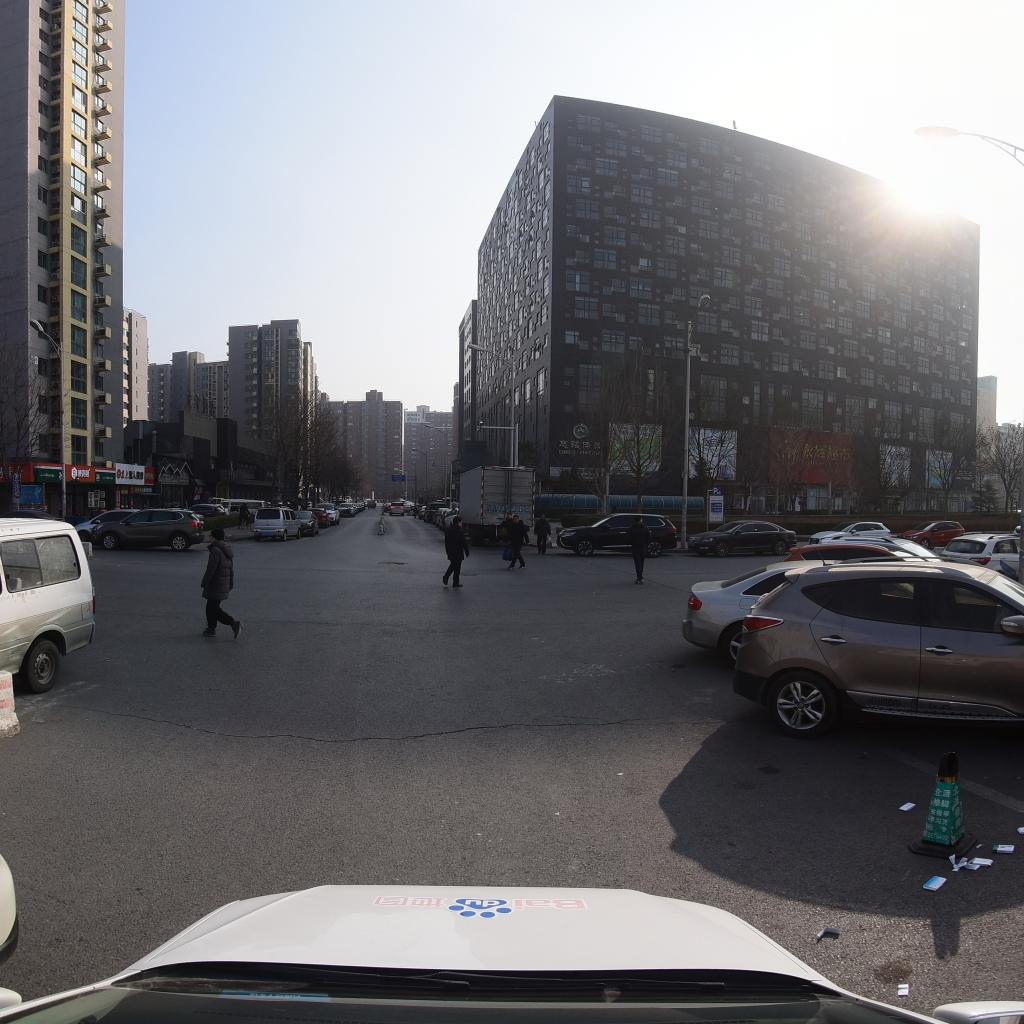
Region: Fengtai
Road damage annotations: transverse crack